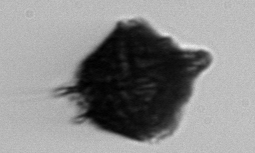
Label: Gonyaulax